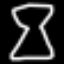
Label: hourglass